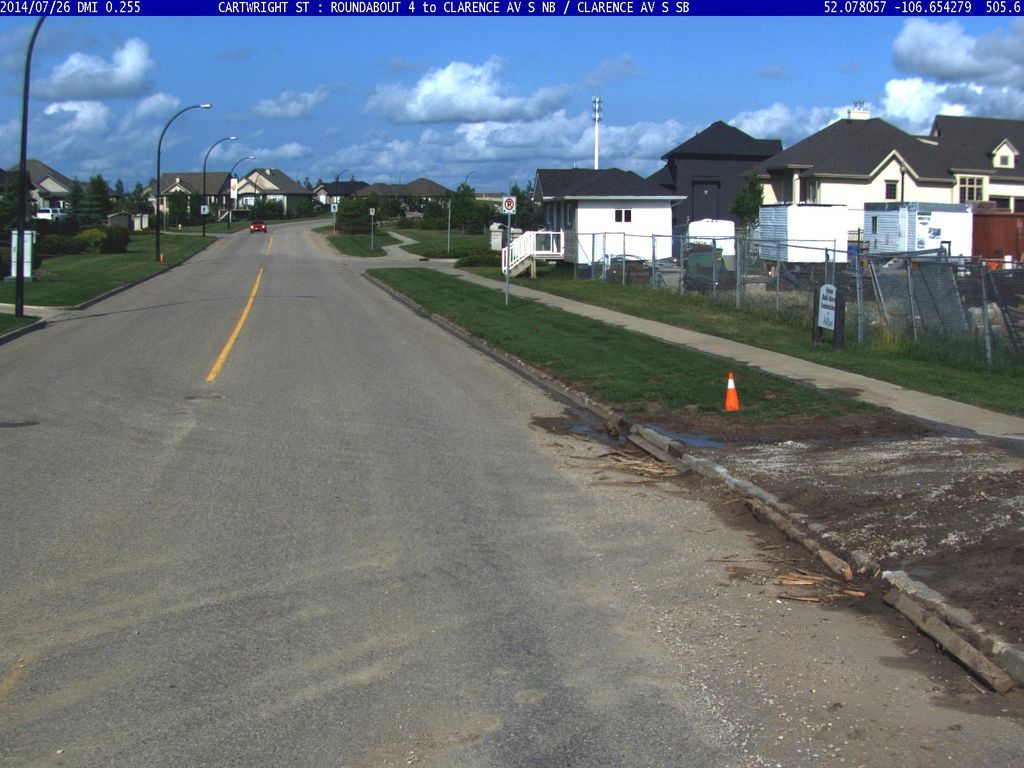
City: saskatoon